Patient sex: M
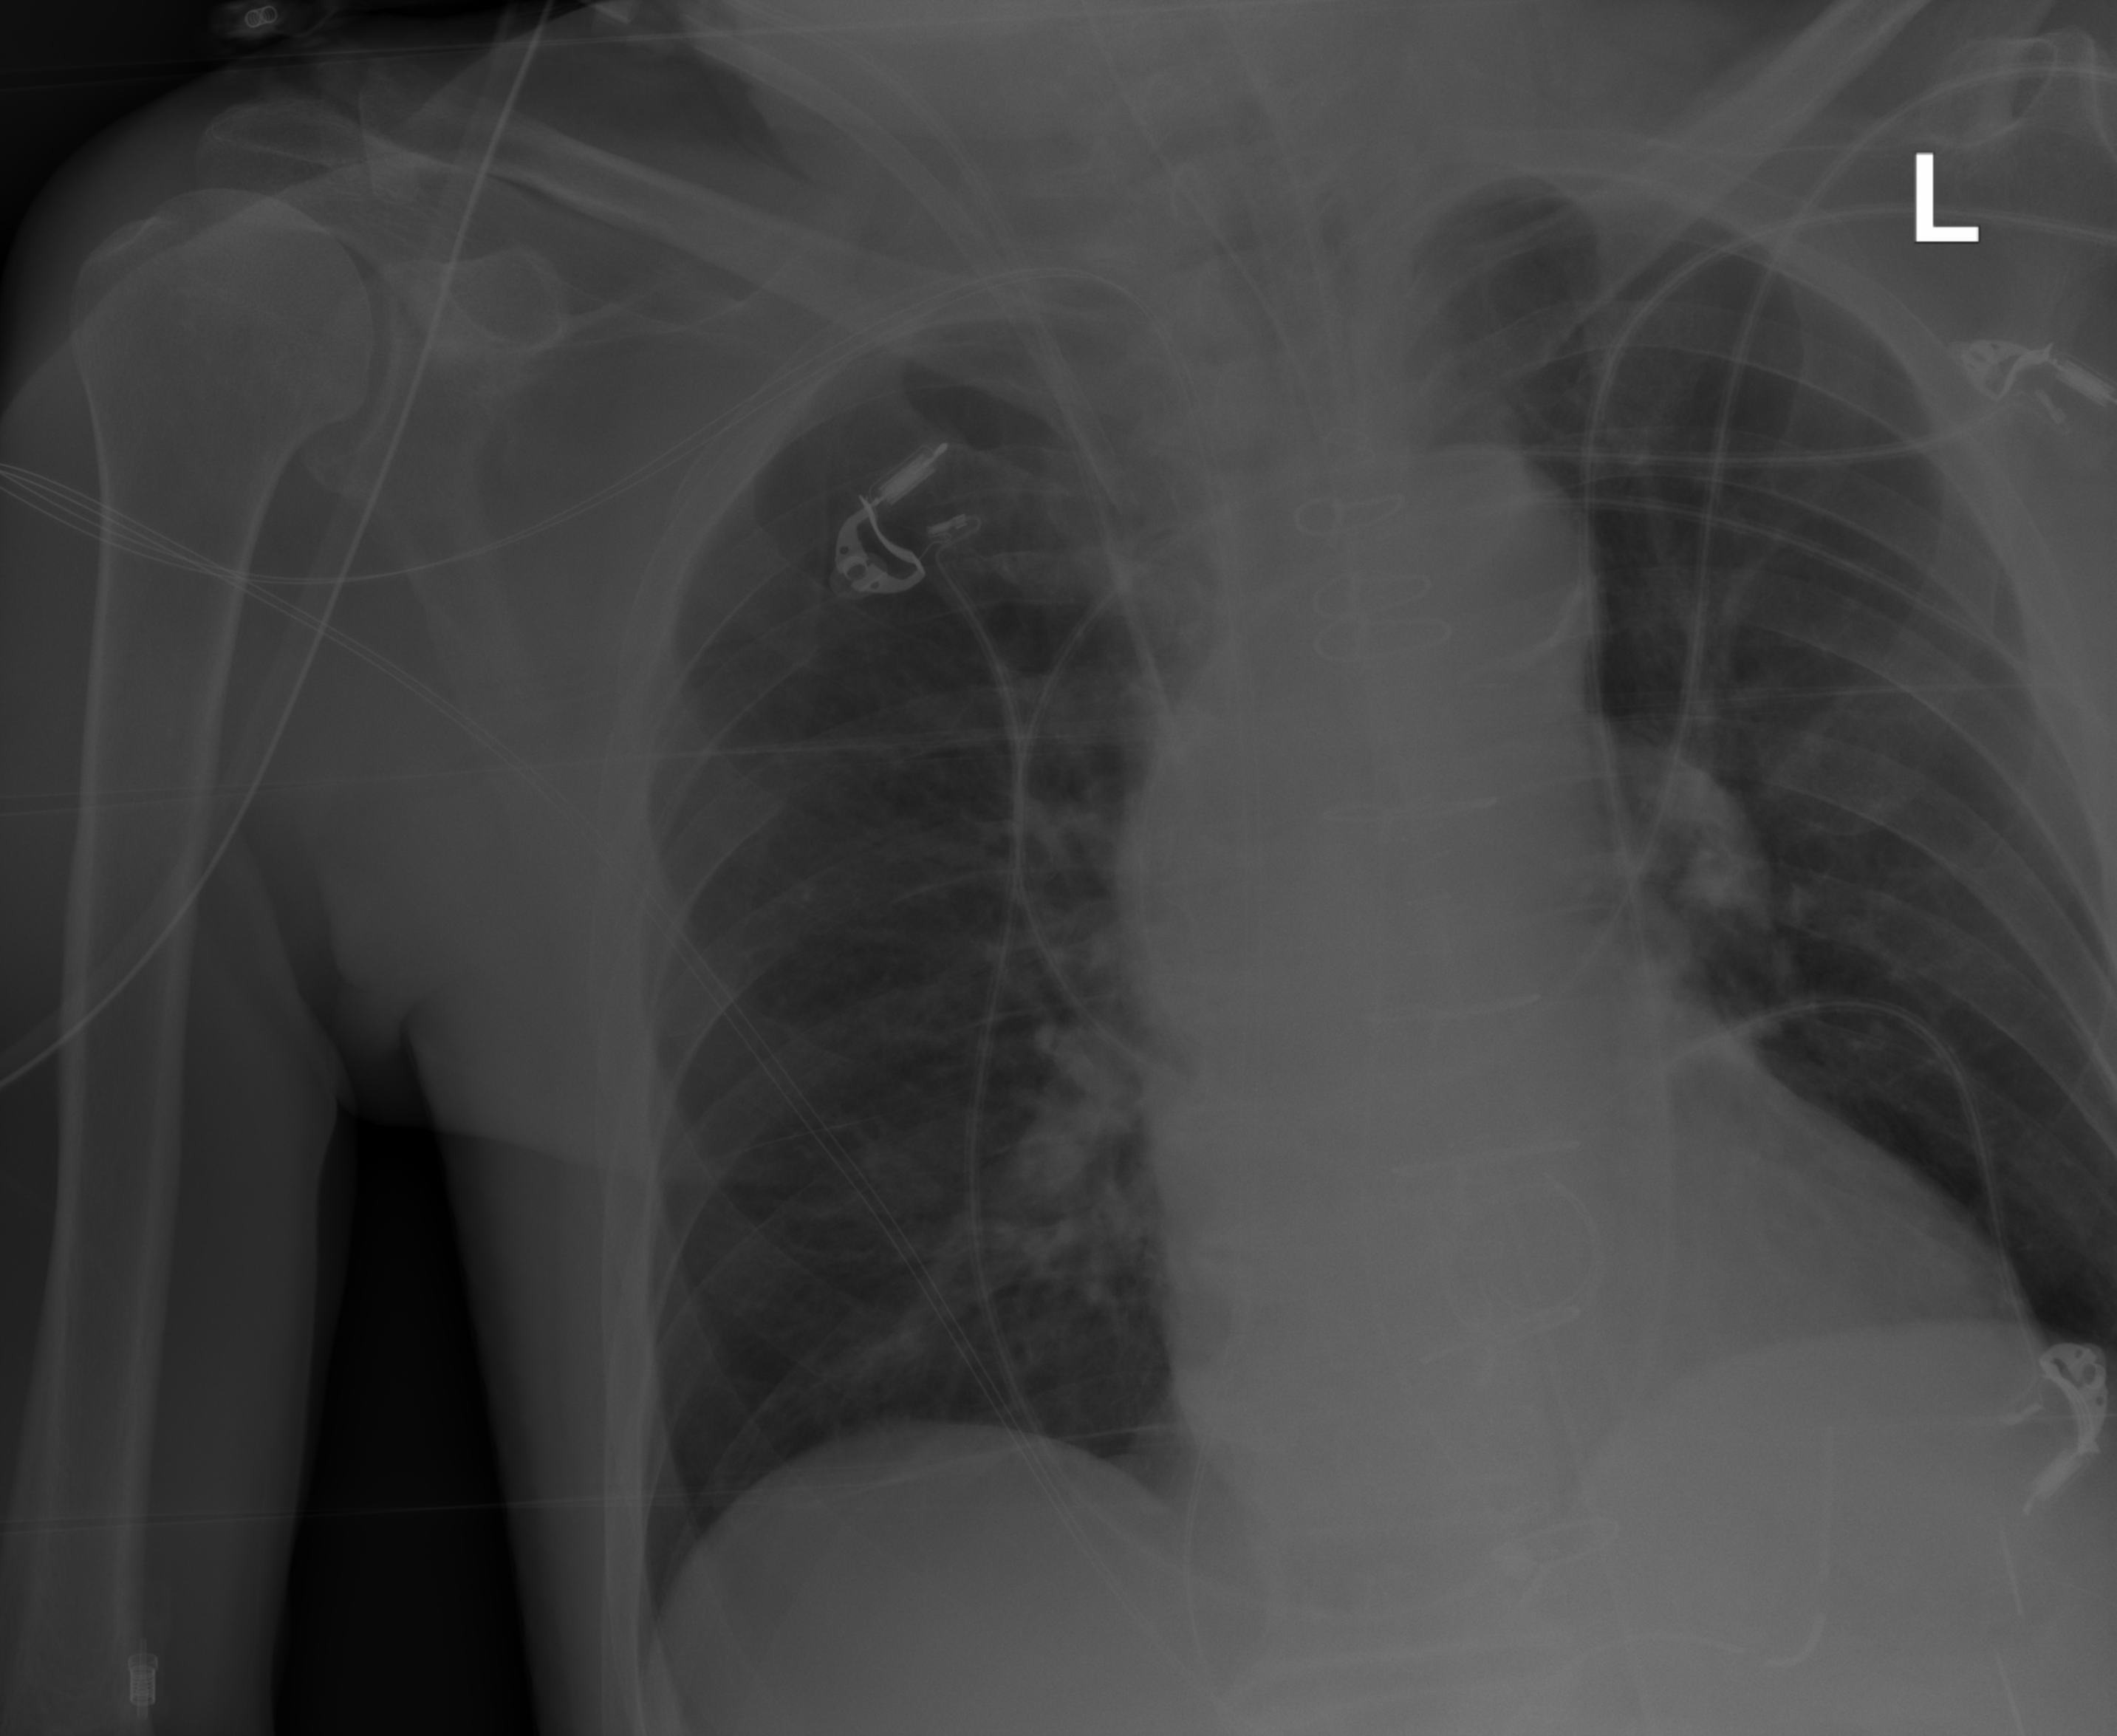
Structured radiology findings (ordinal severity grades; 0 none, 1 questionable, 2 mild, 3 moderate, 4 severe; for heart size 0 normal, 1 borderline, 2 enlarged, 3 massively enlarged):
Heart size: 0
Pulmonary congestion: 0
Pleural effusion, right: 0
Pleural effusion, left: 0
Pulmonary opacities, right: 0
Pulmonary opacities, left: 0
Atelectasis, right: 0
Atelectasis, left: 0